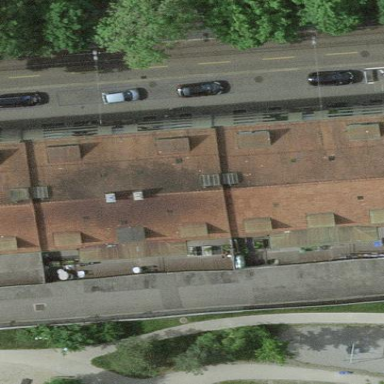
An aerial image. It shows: Building with gabled roof.